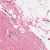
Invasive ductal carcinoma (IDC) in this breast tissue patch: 0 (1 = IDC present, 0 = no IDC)